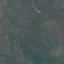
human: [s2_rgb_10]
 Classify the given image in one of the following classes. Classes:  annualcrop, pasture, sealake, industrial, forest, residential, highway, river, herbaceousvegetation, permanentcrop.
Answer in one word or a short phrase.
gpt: HerbaceousVegetation